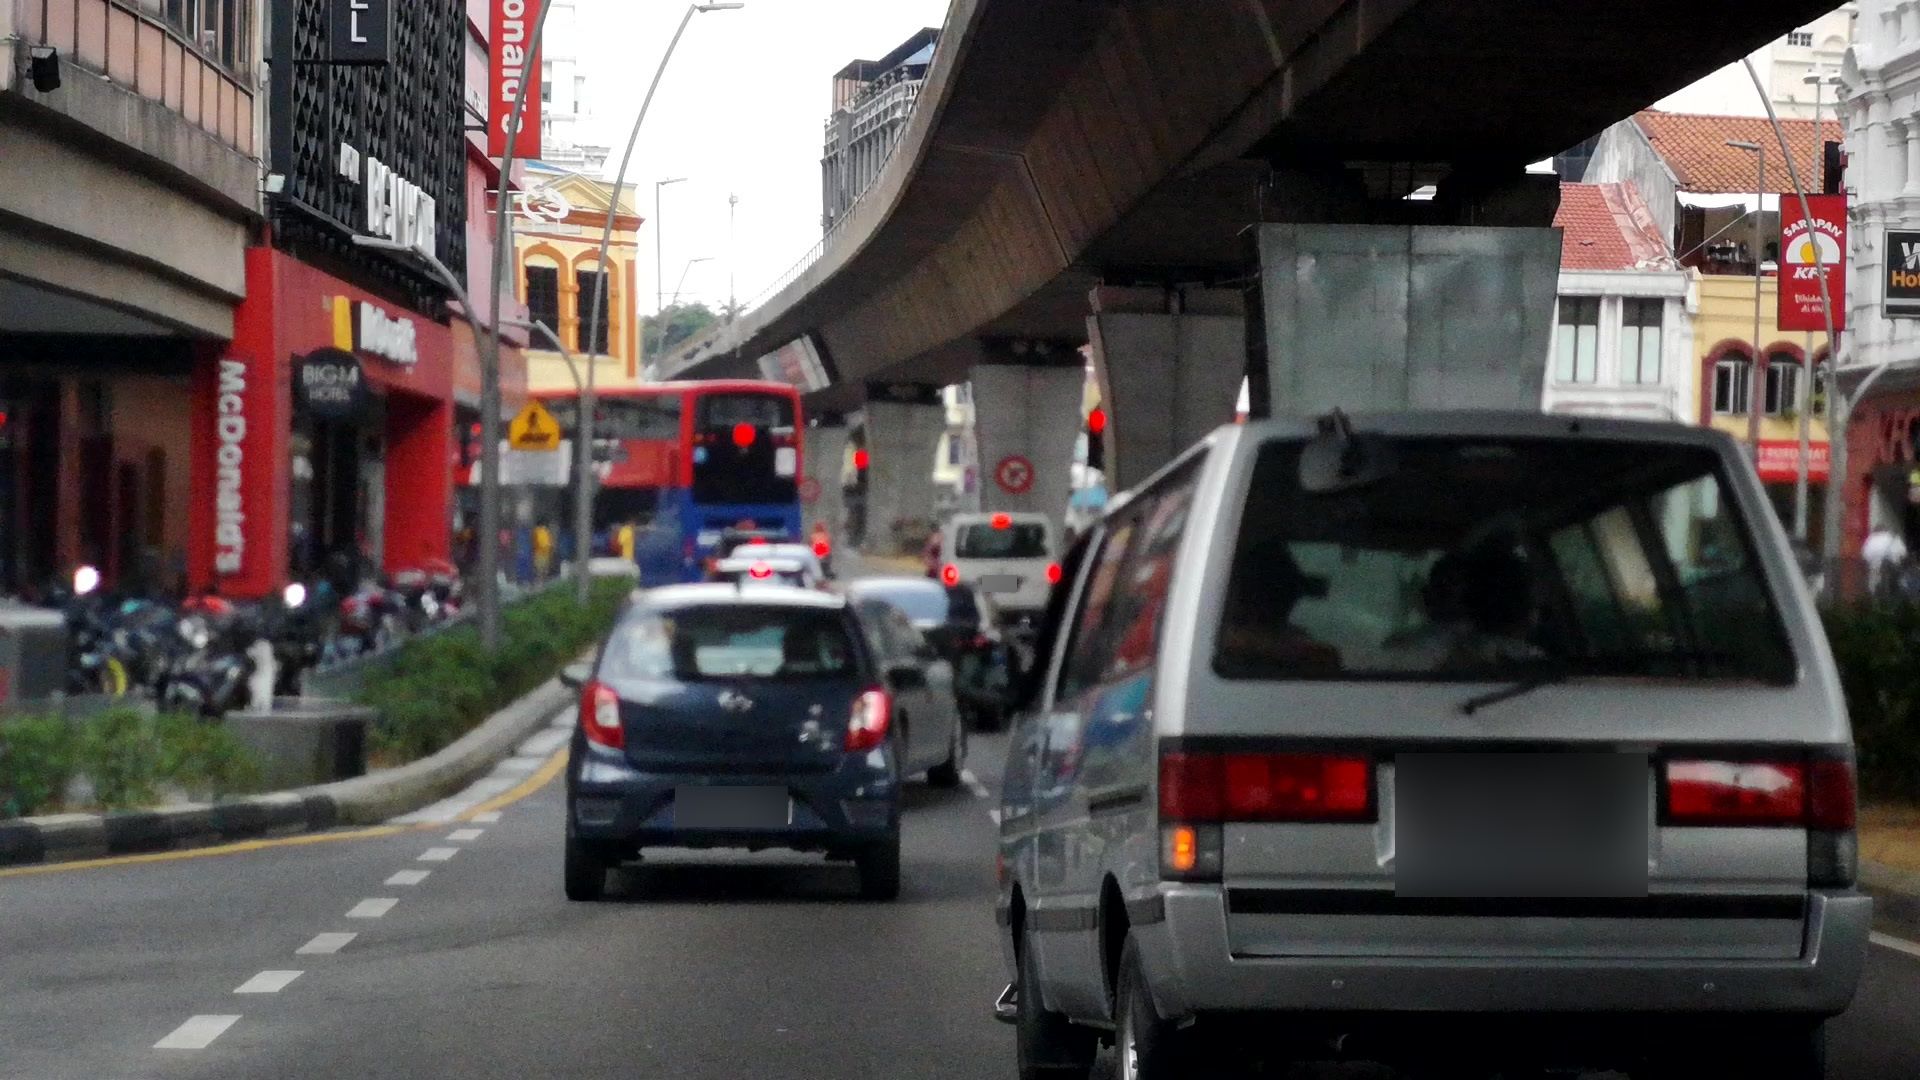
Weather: clear
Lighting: day
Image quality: good
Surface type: driving surface
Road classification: corridor, steps
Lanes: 2
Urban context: urban centre
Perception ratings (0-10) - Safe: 0.66, Lively: 6.95, Beautiful: 2.61, Boring: 1.76, Depressing: 4.32, Wealthy: 2.95